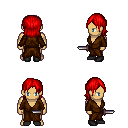
a pixel art fantasy rpg character, male body template, human, tanned skin, brown robe, teal pants, red long bangs hairstyle, black shoes, dagger, four views (front, back, left, right), 2x2 character sprite sheet, small pixel art, hard edges, no anti-aliasing